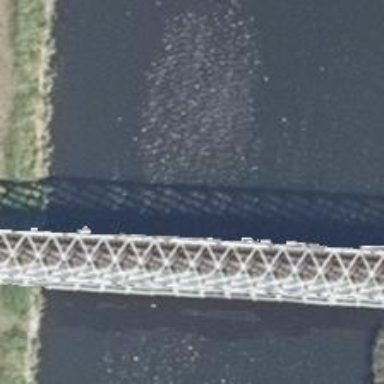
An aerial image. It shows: There is bridge in the image.